Question: I've tried a few times to install my first AngularJS project via their docs:
<URL>
'''
*# Clone your Github repository:
git clone "git@github.com:<github username>/angular.js.git"
# Go to the AngularJS directory:
cd angular.js
# Add the main AngularJS repository as an upstream remote to your repository:
git remote add upstream "https://github.com/angular/angular.js.git"
# Install node.js dependencies:
npm install
# Install bower components:
bower install
# Build AngularJS:
grunt package*
'''
Each time I try to npm install it returns an error for jasmine-node

I've searched for solutions and tried a bunch of methods & hopeful tests but still not receiving back any luck.
Much appreciated for any help, guys!
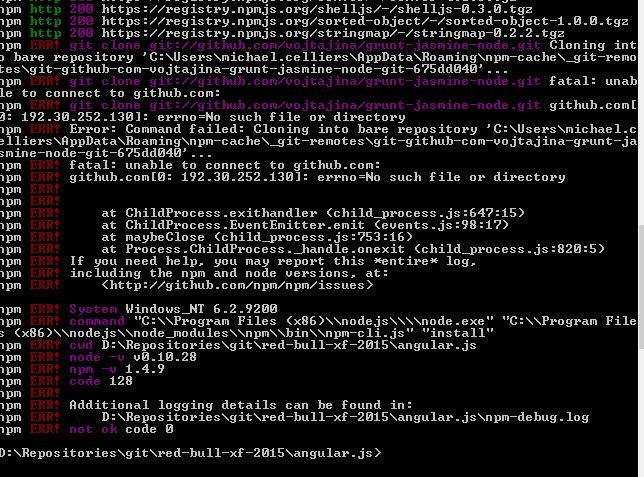
Answer: An issue I was frequently experiencing was protocol issues due to npm errors being returned especially for Bower.
You can make git replace the protocol for you. Just run:
'''
git config --global url."https://".insteadOf git://
'''
Apologies if this thread is a bit of a mess, but hope it helps someone out there too.